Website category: university
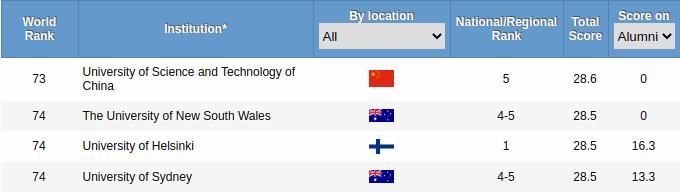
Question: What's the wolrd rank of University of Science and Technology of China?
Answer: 73

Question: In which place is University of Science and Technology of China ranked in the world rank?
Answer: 73

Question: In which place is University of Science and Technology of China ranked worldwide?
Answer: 73

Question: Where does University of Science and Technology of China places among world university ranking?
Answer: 73

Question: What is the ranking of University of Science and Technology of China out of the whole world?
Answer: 73

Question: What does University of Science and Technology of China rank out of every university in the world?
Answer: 73

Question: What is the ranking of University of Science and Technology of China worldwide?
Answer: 73

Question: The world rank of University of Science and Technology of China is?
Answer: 73

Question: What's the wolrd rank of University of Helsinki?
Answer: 74

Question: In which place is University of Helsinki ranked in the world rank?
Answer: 74

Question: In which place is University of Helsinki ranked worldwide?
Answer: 74

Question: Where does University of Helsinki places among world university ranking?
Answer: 74

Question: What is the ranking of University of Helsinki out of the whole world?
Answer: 74

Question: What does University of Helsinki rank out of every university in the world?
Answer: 74

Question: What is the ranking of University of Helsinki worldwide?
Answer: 74

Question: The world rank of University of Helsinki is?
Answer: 74

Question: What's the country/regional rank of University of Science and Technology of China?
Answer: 5

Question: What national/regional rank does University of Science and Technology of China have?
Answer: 5

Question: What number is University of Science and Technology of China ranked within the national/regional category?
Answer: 5

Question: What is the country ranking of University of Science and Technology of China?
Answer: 5

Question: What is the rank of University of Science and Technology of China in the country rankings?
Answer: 5

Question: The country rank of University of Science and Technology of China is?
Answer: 5

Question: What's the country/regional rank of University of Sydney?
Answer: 4-5

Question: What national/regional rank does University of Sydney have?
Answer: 4-5

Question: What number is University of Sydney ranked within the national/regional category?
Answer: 4-5

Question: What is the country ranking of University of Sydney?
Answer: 4-5

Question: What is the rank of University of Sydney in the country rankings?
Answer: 4-5

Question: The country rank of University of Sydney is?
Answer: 4-5

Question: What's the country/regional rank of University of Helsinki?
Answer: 1

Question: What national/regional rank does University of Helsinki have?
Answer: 1

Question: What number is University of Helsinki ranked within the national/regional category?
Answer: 1

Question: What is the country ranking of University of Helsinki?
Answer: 1

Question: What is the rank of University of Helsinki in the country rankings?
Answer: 1

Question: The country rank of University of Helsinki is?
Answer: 1

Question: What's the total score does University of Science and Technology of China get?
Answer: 28.6

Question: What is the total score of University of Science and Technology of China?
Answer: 28.6

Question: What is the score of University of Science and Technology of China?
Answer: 28.6

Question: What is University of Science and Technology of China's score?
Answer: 28.6

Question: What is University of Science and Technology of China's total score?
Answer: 28.6

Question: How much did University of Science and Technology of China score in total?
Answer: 28.6

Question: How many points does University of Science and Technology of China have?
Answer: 28.6

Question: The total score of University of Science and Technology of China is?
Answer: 28.6

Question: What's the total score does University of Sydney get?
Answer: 28.5

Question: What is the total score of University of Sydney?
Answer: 28.5

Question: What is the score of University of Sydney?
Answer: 28.5

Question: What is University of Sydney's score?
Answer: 28.5

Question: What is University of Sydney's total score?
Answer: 28.5

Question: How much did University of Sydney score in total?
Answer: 28.5

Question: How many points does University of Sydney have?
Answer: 28.5

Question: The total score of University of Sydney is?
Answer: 28.5

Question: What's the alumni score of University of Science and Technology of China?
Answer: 0

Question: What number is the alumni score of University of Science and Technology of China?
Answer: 0

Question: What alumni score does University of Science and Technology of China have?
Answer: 0

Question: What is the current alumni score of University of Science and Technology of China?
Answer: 0

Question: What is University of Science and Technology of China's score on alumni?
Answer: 0

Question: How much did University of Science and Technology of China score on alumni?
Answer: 0

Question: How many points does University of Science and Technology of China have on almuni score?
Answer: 0

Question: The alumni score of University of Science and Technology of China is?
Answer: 0

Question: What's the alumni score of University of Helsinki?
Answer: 16.3

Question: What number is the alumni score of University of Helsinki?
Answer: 16.3

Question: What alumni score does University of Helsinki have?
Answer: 16.3

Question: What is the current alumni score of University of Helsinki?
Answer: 16.3

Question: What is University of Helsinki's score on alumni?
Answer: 16.3

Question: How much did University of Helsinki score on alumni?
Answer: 16.3